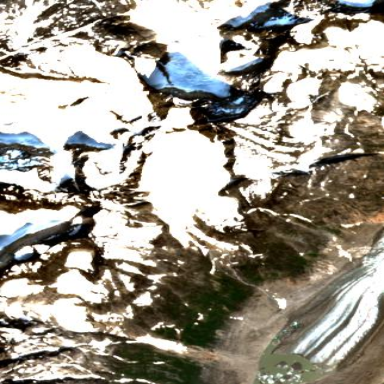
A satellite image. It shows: Stunning view of glacier.